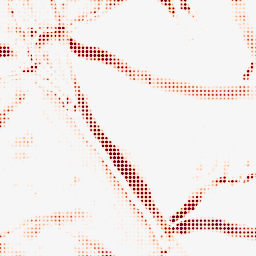
Category: morphological
Decomposition family: morphological_square
Decomposition parameters: operation: opening
size: 20
Upsampling method: sinc_hamming
Upsampling parameters: scale: 8
kernel_size: 4
Upsampling scale: 8